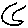
Label: moon